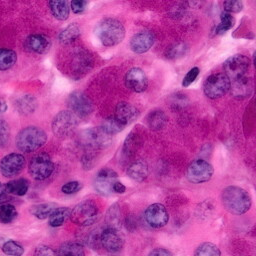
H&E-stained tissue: Pancreatic